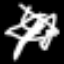
Label: line